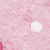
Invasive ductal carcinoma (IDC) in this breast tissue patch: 0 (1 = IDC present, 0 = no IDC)